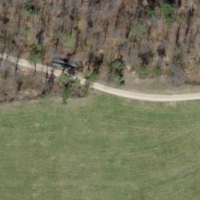
EUNIS habitat code: 52
Species observed at this site:
Equisetum telmateia